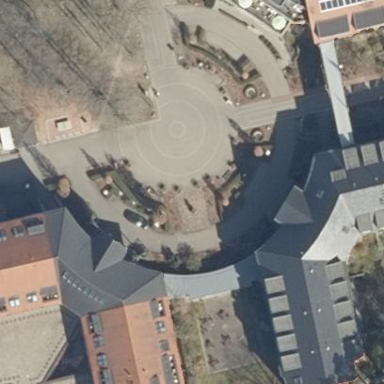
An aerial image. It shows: Hospital building with quadruple saltbox roof shape.